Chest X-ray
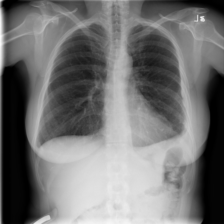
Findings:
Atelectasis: negative
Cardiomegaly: negative
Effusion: negative
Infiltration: negative
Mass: negative
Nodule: negative
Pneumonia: negative
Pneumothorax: negative
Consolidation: negative
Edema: negative
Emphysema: negative
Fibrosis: negative
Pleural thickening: positive
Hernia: negative